Question: I am developing a theme on my website using Thesis 2. I just modified the classic responsive theme.
I created an id using the div tag called "header-middle-sub". And here's the code that I used:
'''
#header-middle-sub {
background-color: #6699CC;
display: table;
margin: 0 auto;
width: 897px;
}
'''
It works great on a browser using a desktop. But since it is responsive theme, when I open the site in a tablet or mobile phone, the width occupies a fixed 897px.
If I remove this line 'width: 897px;' the title is centered on the screen. So what is the code to retain the position of the title?
BTW, here's my website <URL>.
Update:
Can anyone please visit my site and use the "inspect element" of chrome or firefox?
Here's the CSS of my header section:
'''
.header {
margin: 0 auto;
padding: 0px;
background-color: #C4C4C4;
}
#header-top {
background-color: #7ED7F2;
}
#header-middle {
background-color: #6699CC;
border-bottom: 5px solid #0f3158;
border-top: 2px solid #0F3158;
padding: 20px 0 20px 0;
}
#header-middle-sub {
background-color: #6699CC;
display: table;
margin: 0 auto;
width: 897px;
}
#header-bottom {
background-color: #0099CC;
}
#header-container {
display: table;
margin: 0 auto;
}
'''
Here's the layout on my theme using thesis 2.

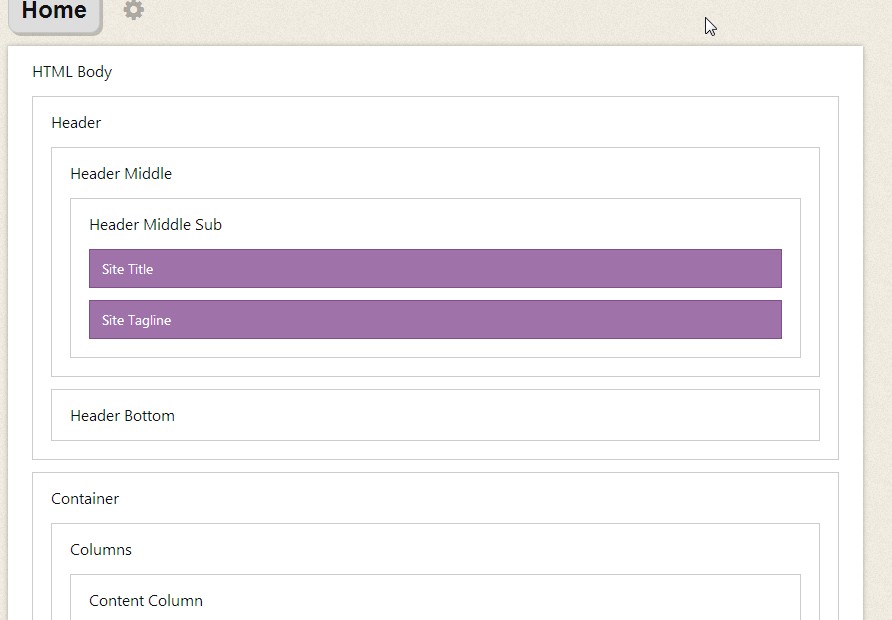
Answer: It doesn't work for desktop too! Make your browser window very small and you will see the horizontal scrollbar. The width is fixed.
To avoid this behavior, use the following css code:
'''
#header-middle-sub {
background-color: #6699CC;
display: table;
margin: 0 auto;
max-width: 897px;
width: 100%;
}
'''
Now, it will always try to stretch the 'div' over the whole browser window, but the 'max-width' restricts it to 897px, but is , and will be used on mobile phones or when you resize your browser window.